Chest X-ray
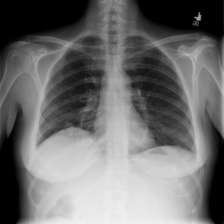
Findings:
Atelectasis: negative
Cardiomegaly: negative
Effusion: negative
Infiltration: negative
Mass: negative
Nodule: negative
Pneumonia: negative
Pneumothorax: negative
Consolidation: negative
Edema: negative
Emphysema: negative
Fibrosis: negative
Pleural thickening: negative
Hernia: negative